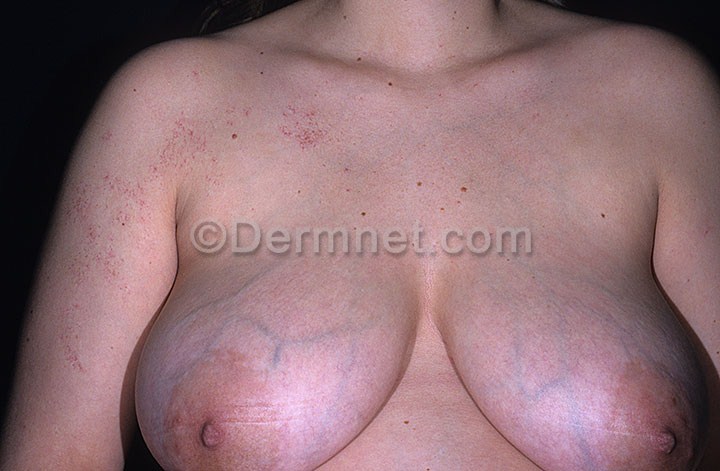
Disease: Vascular Tumors